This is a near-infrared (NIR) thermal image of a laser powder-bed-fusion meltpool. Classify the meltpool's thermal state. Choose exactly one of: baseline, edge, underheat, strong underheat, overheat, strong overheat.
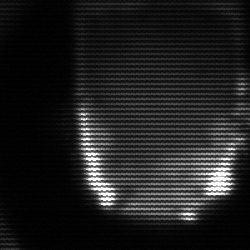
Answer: baseline